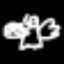
Label: angel